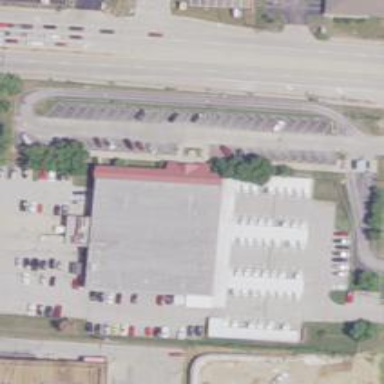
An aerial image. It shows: Post office.